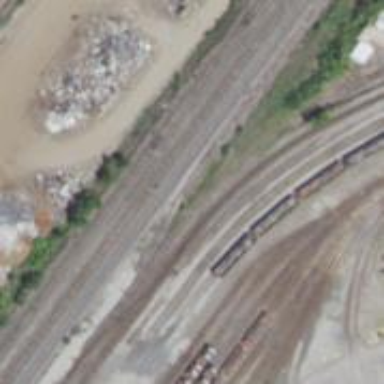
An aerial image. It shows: Railway yard used for servicing trains.